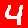
Digit: 4